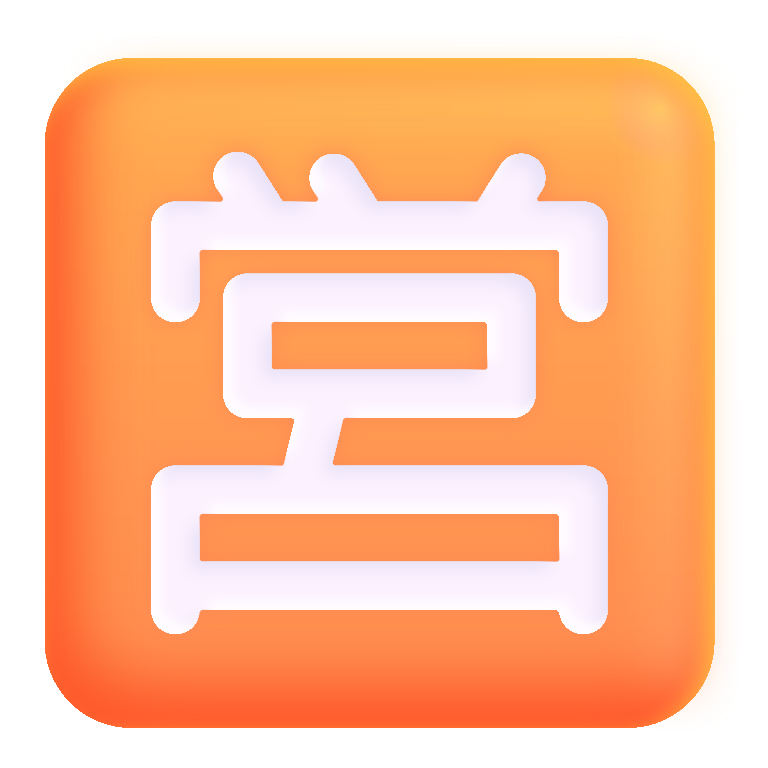
japanese open for business button color